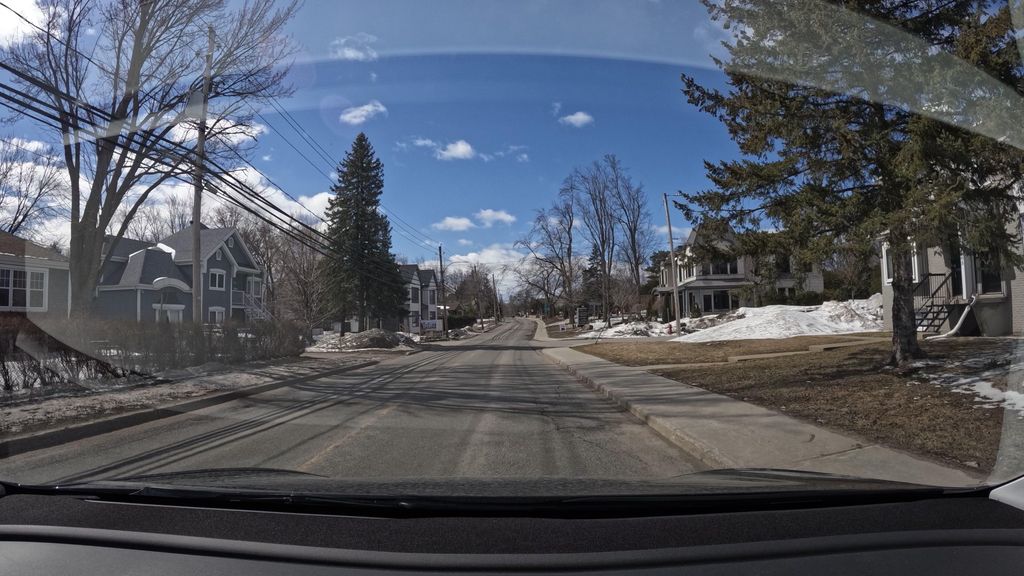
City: montreal